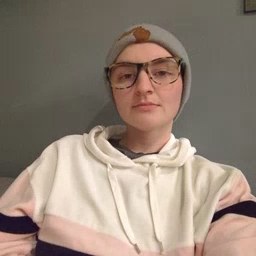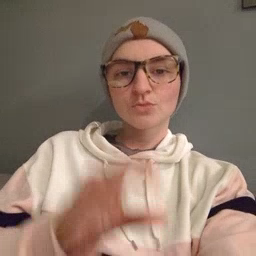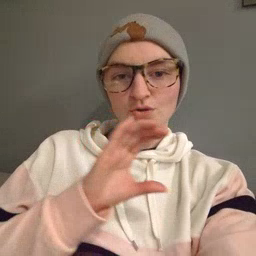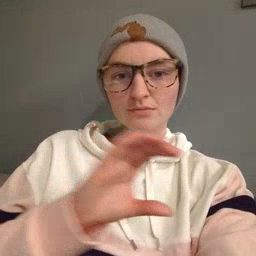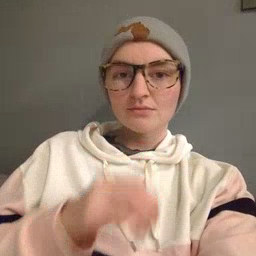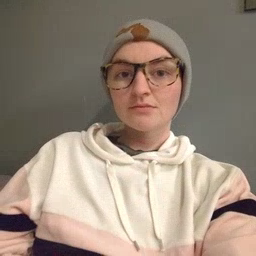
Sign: chocolate